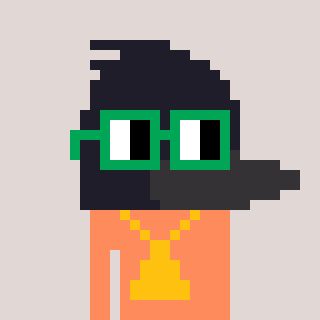
a pixel art character with square green glasses, a raven-shaped head and a peachy-colored body on a warm background